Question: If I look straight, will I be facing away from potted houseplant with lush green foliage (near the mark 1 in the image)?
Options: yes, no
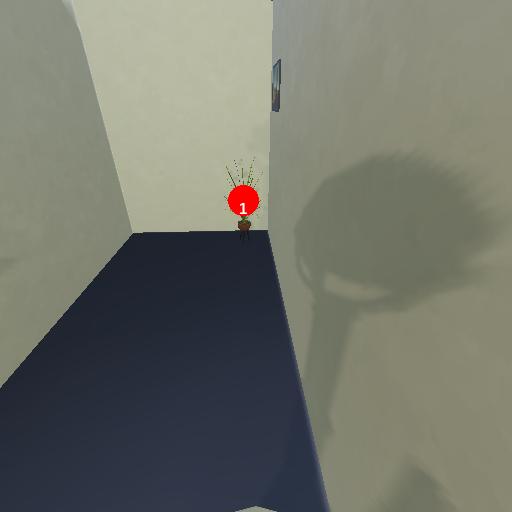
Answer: yes